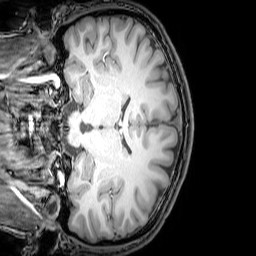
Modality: T1w
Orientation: coronal
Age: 22
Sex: male
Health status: healthy
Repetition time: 0.081 s
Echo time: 0.037 s